Field crop: tomato
Growth stage: 1
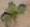
Species: solanum